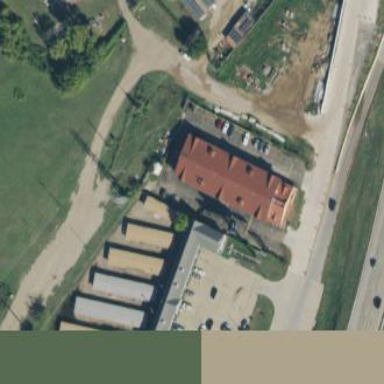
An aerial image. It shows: Hotel building.